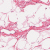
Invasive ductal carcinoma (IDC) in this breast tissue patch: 0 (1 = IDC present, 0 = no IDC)